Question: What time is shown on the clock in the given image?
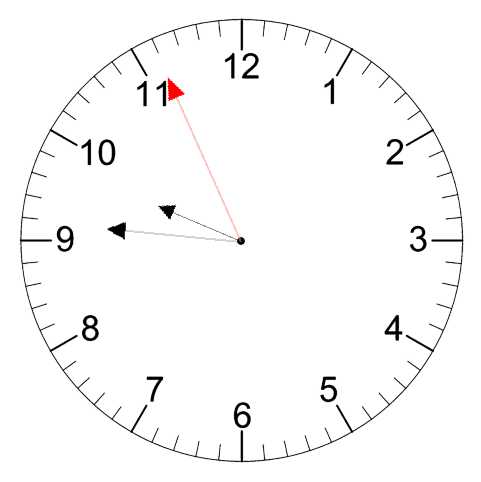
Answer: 09:45:56